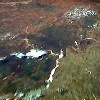
Label: land